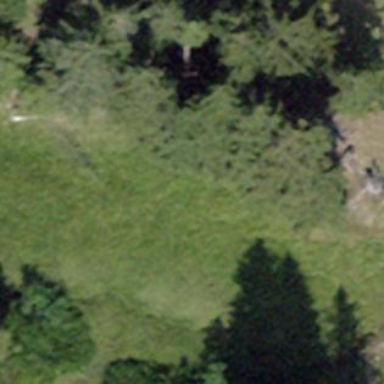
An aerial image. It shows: Forest area.